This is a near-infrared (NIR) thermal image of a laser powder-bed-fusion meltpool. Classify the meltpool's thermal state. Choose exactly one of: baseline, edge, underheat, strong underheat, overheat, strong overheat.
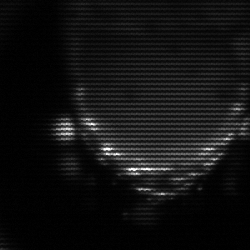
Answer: edge